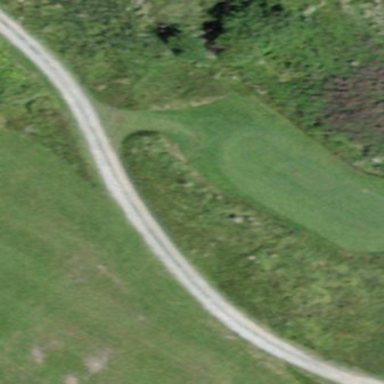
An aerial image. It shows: Golf tee.